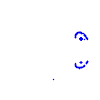
Particle: proton